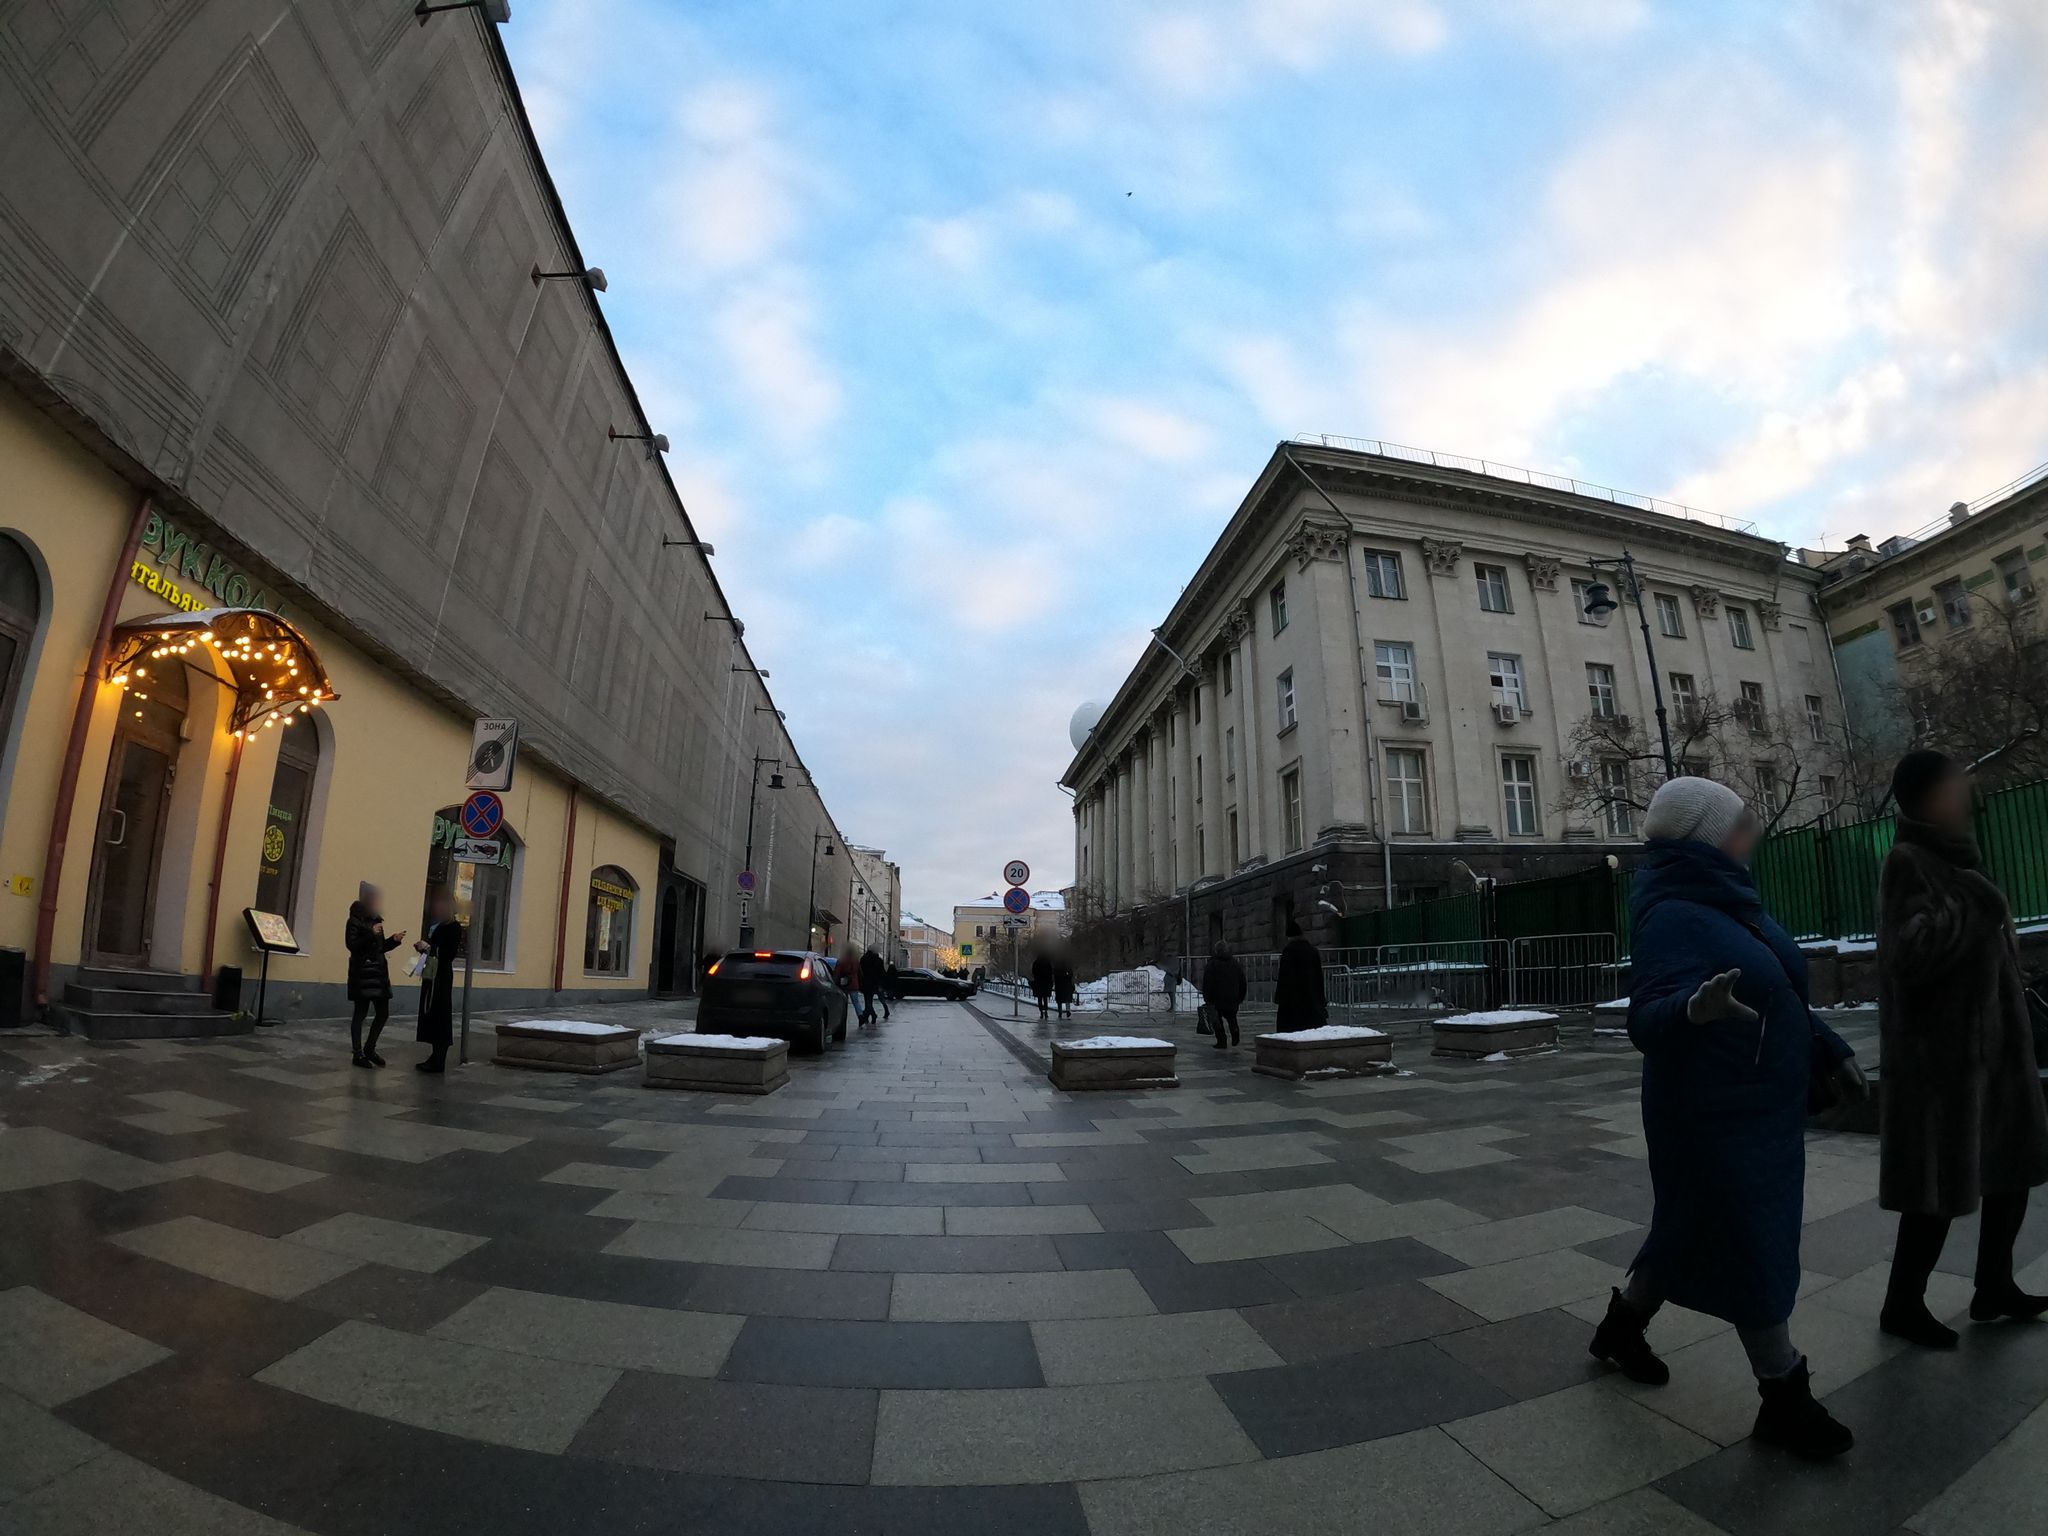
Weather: snowy
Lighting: day
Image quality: good
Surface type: walking surface
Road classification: unclassified, pedestrian
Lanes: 2
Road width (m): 2.1
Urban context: urban centre
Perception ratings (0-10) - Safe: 4.5, Lively: 7.9, Beautiful: 7.42, Boring: 6.45, Depressing: 0.81, Wealthy: 9.81